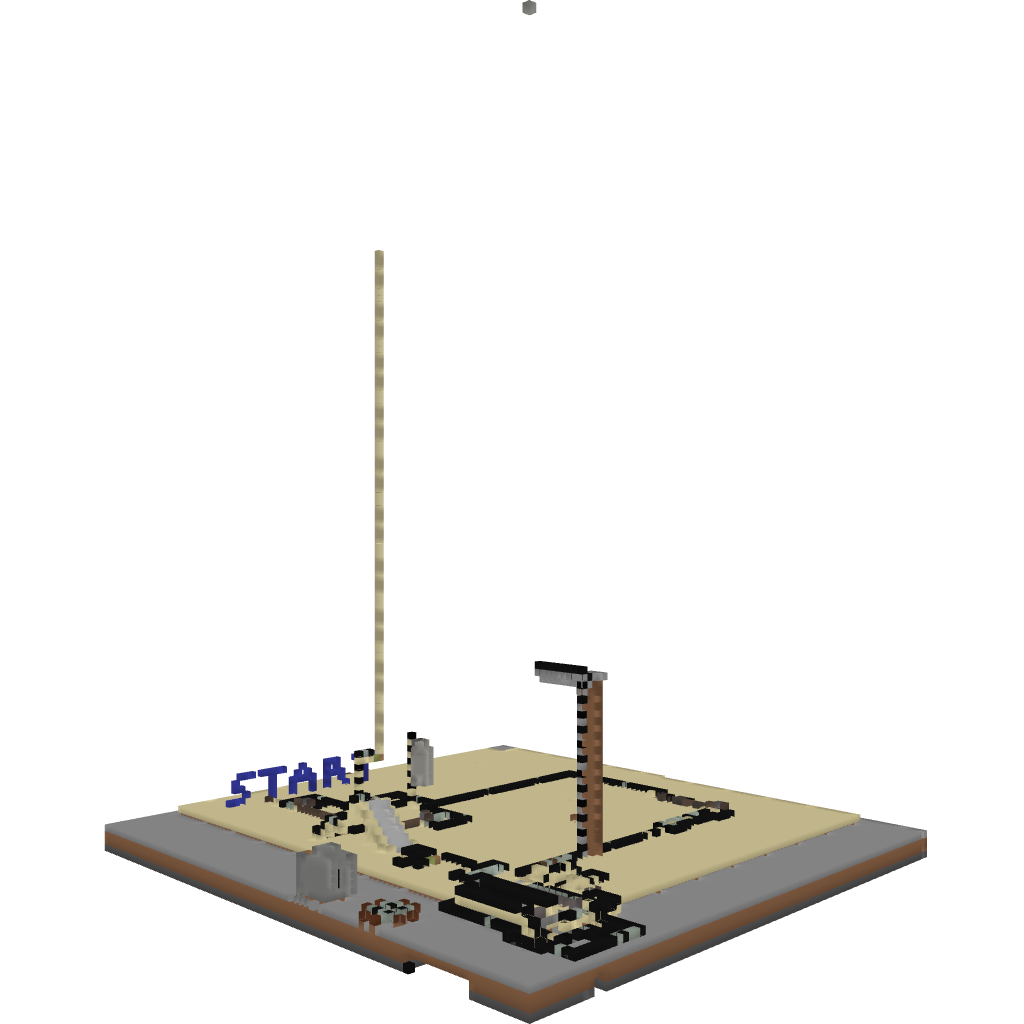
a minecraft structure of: MouseTrap